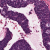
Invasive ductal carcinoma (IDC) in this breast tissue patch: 0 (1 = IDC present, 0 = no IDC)